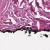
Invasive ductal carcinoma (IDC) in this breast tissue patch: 0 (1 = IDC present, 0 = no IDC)